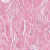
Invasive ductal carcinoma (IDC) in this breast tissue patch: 0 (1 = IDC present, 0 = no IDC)